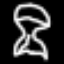
Label: hourglass